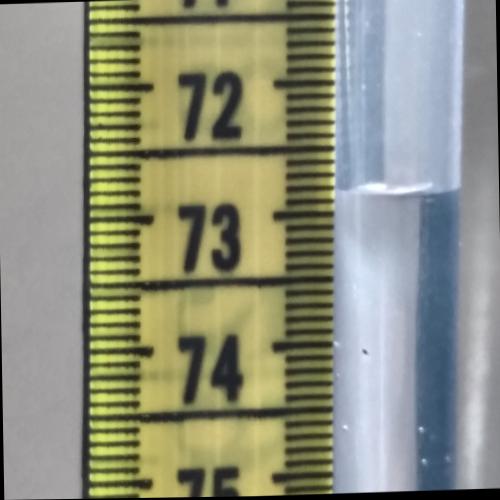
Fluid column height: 72.9 cm